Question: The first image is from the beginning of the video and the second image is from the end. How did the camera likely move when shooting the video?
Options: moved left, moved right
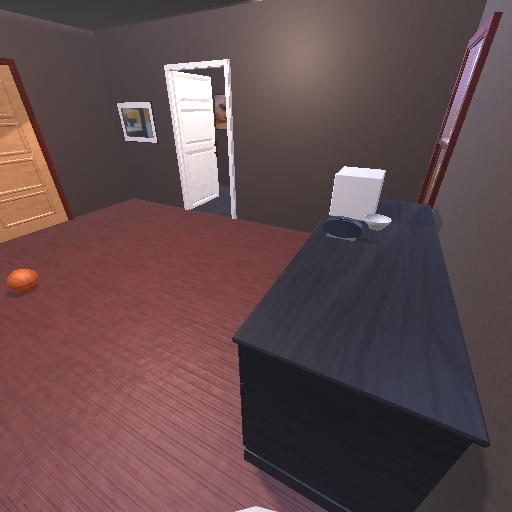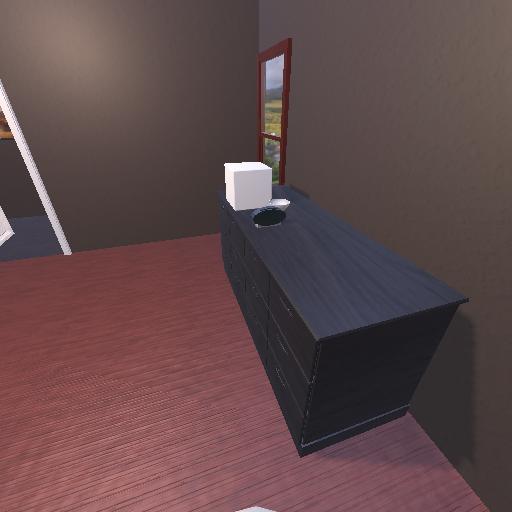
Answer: moved left